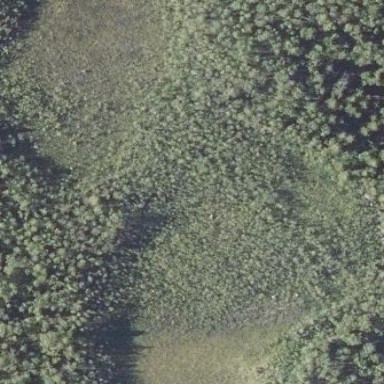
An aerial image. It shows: Bog wetland area.